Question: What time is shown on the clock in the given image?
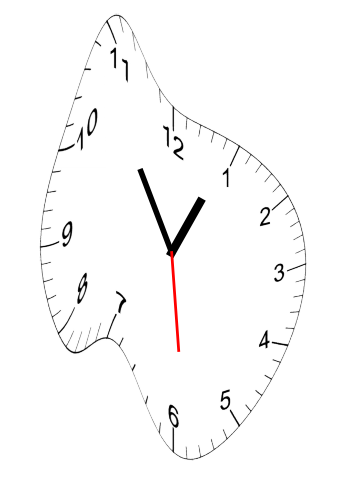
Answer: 12:54:29